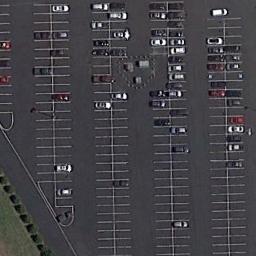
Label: parking_lot